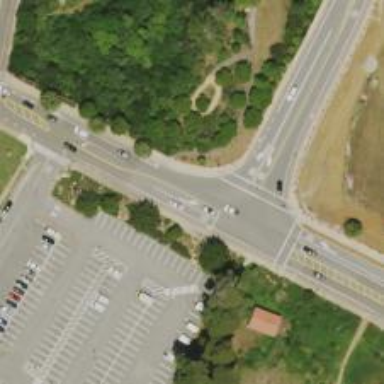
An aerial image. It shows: Uncontrolled zebra crossing.